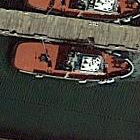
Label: civil